七年级 · 画法几何学
同学们可仿照图用双手表示 “三线八角” 图形(两大拇指代表被截直线, 食指代表截线).下面三幅图依次表示( $\quad$ )

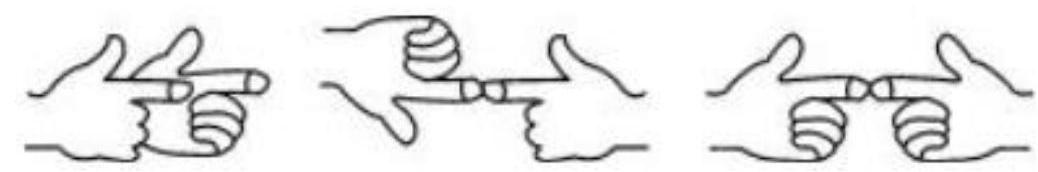
A. 同位角、同旁内角、内错角
B. 同位角、内错角、同旁内角
C. 同位角、对顶角、同旁内角
D. 同位角、内错角、对顶角
答案: B
解析: 解：根据同位角、内错角、同旁内角的概念, 可知

第一个图是同位角, 第二个图是内错角, 第三个图是同旁内角.

故选: $B$.